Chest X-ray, PA view. Patient: 57 years old, sex M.
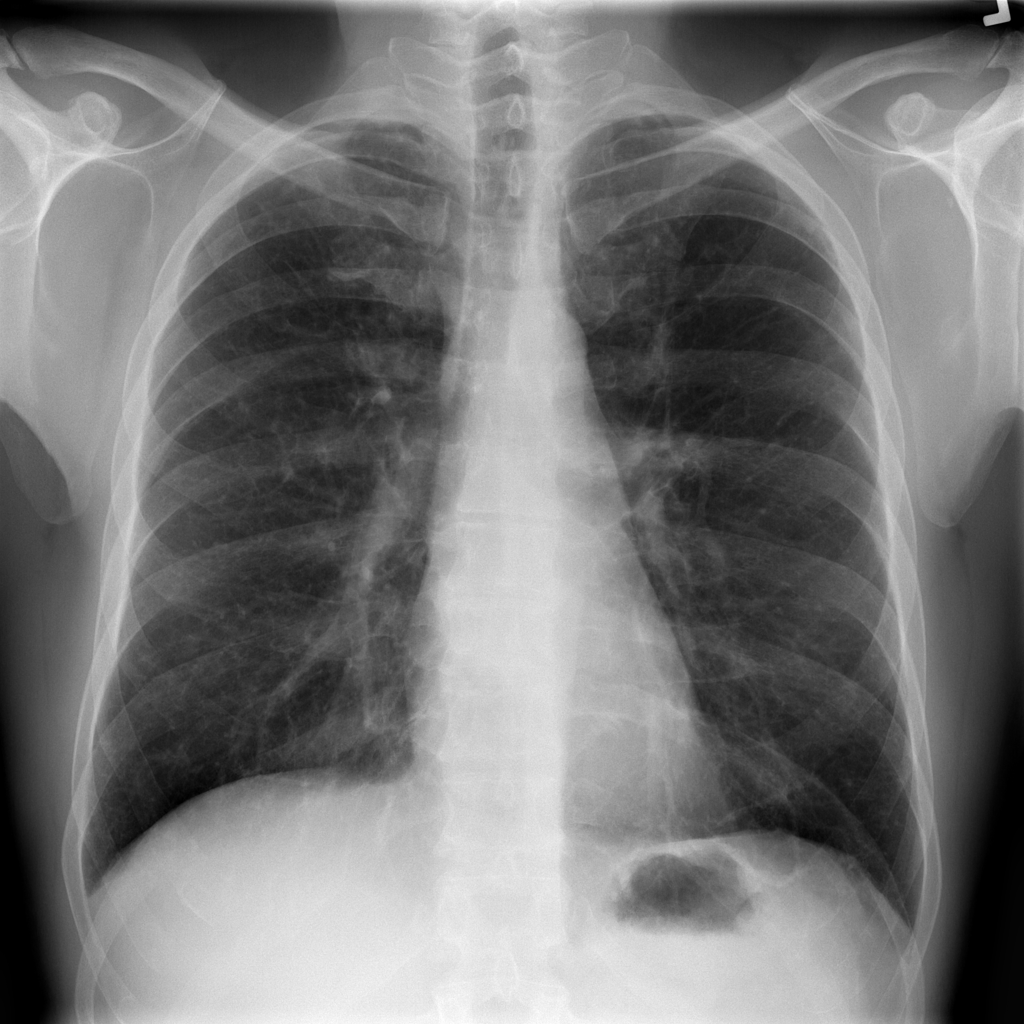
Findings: No Finding